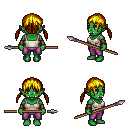
a pixel art fantasy rpg character, female body template, orc, green skin, white pirate shirt, magenta pants, blonde twin-tailed hairstyle, leather bracers, spear, four views (front, back, left, right), 2x2 character sprite sheet, small pixel art, hard edges, no anti-aliasing